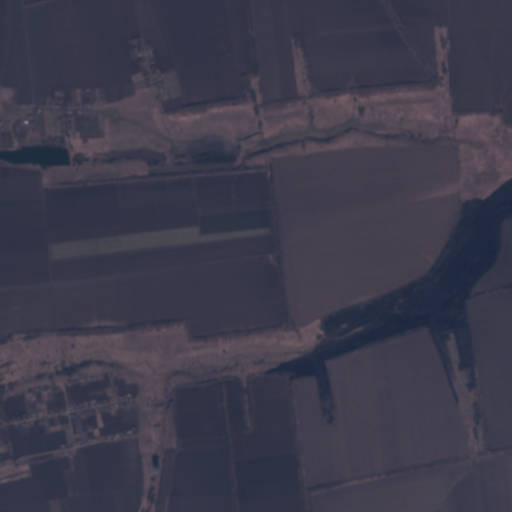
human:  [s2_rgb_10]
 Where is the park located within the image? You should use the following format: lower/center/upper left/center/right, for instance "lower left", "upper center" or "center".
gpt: The park is located in the lower left of the image.
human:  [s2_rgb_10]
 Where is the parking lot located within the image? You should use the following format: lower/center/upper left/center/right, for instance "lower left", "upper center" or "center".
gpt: There is no parking lot in the image.